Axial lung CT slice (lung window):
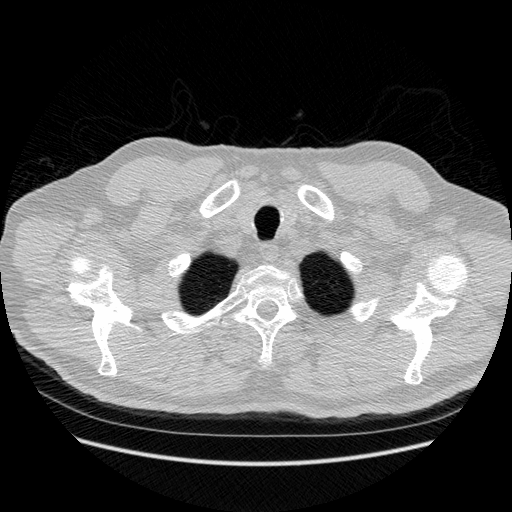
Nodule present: no